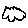
Label: cloud